【题型】解答题　【知识点】平面几何　【难度】medium
如图，在等腰梯形 \(ABCD\) 中，\(AD \parallel BC\)，\(BC = 2AD\)，\(E\)、\(F\) 分别是 \(AB\)、\(BC\) 边的中点，\(BD\) 与 \(EF\) 相交于点 \(G\)。

(1) 求证：\(BG = GF\)；

(2) 连接 \(AG\)、\(AF\)，当 \(AG = GF\) 时，求证：四边形 \(AFCD\) 是菱形。
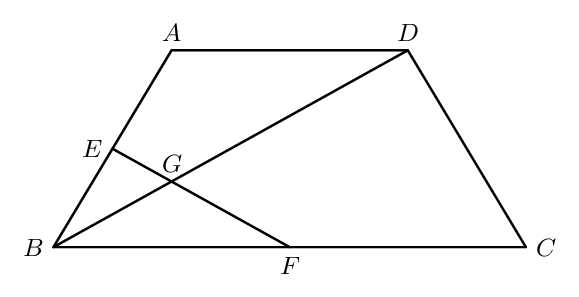
【解答】
$\textbf{【答案】(1)证明见解析；}$

$\textbf{(2)证明见解析}$

\textbf{【分析】}
(1) 连接 \(AC\)，如图所示，由等腰梯形的性质得到 \(AB = CD\)，\(\angle ABC = \angle DCB\)，进而由全等三角形的判定定理得到 \(\triangle ABC \cong \triangle DCB\)（SAS），进而得到 \(\angle ACB = \angle DBC\)，再由三角形中位线的判定与性质得到 \(\angle EFB = \angle ACB\)，等量代换到 \(\angle EFB = \angle DBC\)，再由等角对等边即可得证；

(2) 由题意，等量代换得到 \(AG = BG\)，由中垂线的判定得到 \(EG \perp AB\)，从而由 \(EF \parallel AC\) 得到 \(\angle BAC = \angle BEF = 90^\circ\)，再由直角三角形斜边的中线等于斜边的一半，结合题中条件确定 \(CF = AD\)，从而由平行四边形的判定得到四边形 \(AFCD\) 是平行四边形，进而得证四边形 \(AFCD\) 是菱形。

\textbf{【详解】(1) 证明：} 连接 \(AC\)，如图所示：

$\because$ 四边形 \(ABCD\) 是等腰梯形，

$\therefore AB = CD$, \(\angle ABC = \angle DCB\).

又 \(\because BC = BC\),

$\therefore \triangle ABC \cong \triangle DCB$ (SAS).

$\therefore \angle ACB = \angle DBC$.

$\because E$、$F$ 是 $AB$、$BC$ 中点,

$\therefore EF \parallel AC$,

$\therefore \angle EFB = \angle ACB$,

$\therefore \angle EFB = \angle DBC$,

$\therefore BG = GF$;

(2) 证明：连接 \(AC\)，如图所示：

$\because BG = GF$, $AG = GF$,

$\therefore AG = BG$.

又 $\because E$ 是 $AB$ 中点,

$\therefore EG \perp AB$.

$\because E$、$F$ 是 $AB$、$BC$ 中点,

$\therefore EF \parallel AC$,

$\therefore \angle BAC = \angle BEF = 90^\circ$.

$\because F$ 是 $BC$ 边中点,

$\therefore AF = BF = CF = \frac{1}{2}BC$.

$\because BC = 2CF$, $BC = 2AD$,

$\therefore CF = AD$,

$\because AD \parallel BC$,

$\therefore$ 四边形 \(AFCD\) 是平行四边形,

$\because AF = FC$,

$\therefore$ 四边形 \(AFCD\) 是菱形.

\textbf{【点睛】} 本题是四边形的综合，涉及等腰梯形性质、全等三角形的判定与性质、三角形中位线的判定与性质、等腰三角形的判定与性质、中垂线的判定与性质、直角三角形斜边的中线等于斜边的一半、平行四边形的判定、菱形的判定等知识。熟练掌握相关几何性质与判定是解决问题的关键。

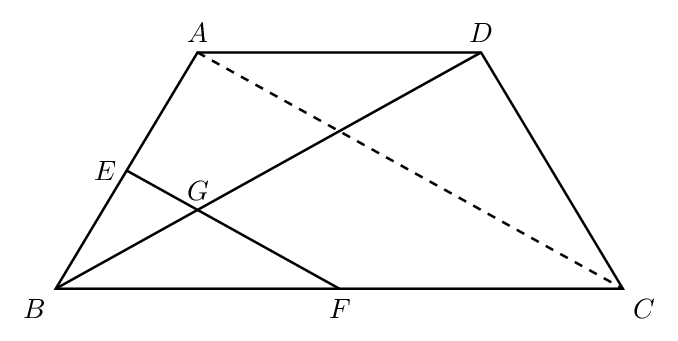
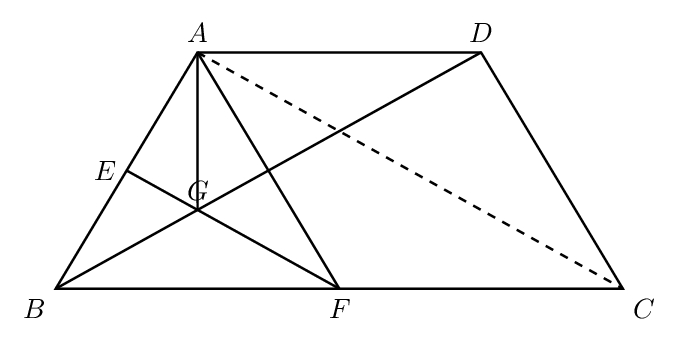